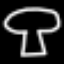
Label: mushroom